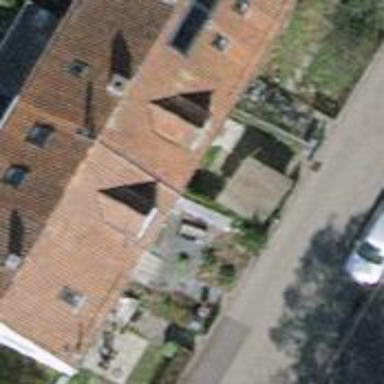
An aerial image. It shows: Building with tiled roof.